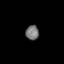
Tissue: prostate
Cell type: T cells
Senescence score: 0.7346
Nuclear area (px): 191
Mean DAPI intensity: 115.613